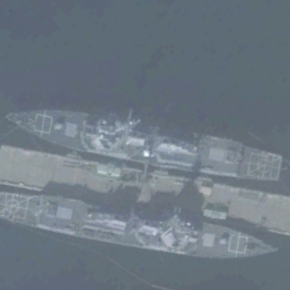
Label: destroyer